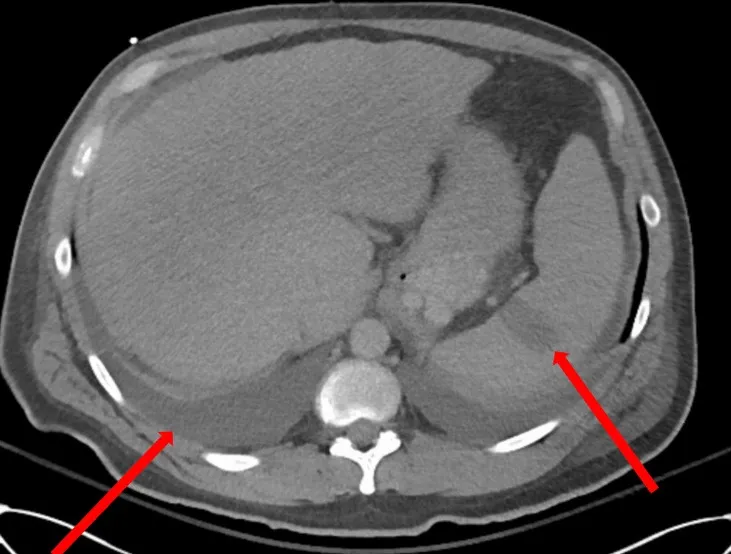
A non-contrast CT scan of the abdomen demonstrates splenic infarct and small pleural effusions (arrows).
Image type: radiology (ct)